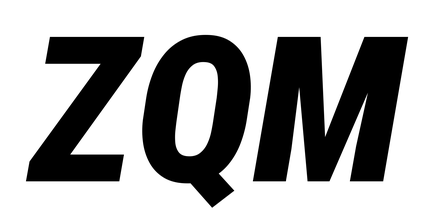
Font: Roboto-Italic_Condensed_Black_Italic